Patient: sex M, age 48
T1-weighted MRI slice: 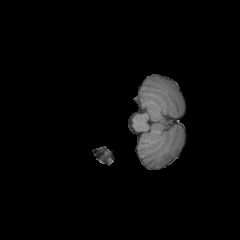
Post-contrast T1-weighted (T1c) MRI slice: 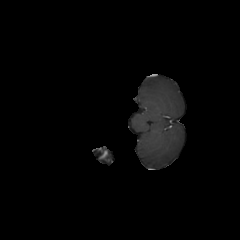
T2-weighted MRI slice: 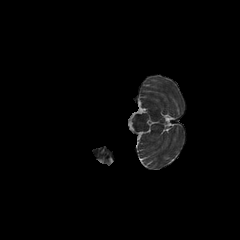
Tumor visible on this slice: no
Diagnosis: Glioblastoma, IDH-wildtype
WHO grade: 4